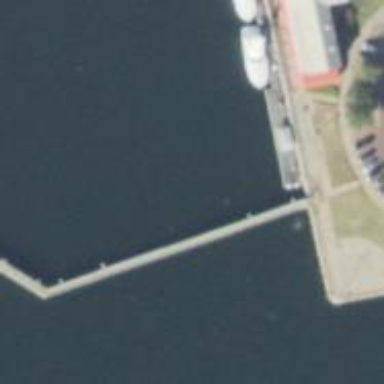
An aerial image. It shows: Man-made pier.